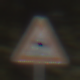
Verkehrszeichen: SchleuderOderRutschgefahr
Umgebung: Outdoor, Nature
Tageszeit: MorningAfternoon
Wetter: PartlyCloudy
Licht: Natural
Jahreszeit: NotSpecified
Kontrast: HighContrast